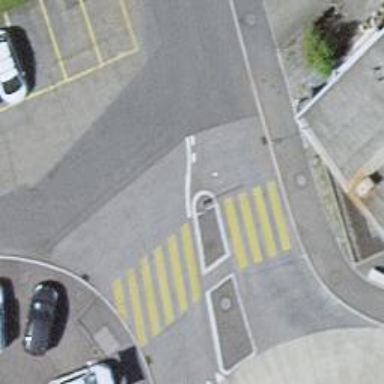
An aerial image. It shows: Kerb serving as barrier.